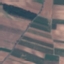
Land use / land cover: PermanentCrop